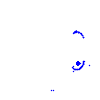
Particle: pion